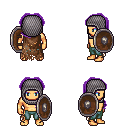
a pixel art fantasy rpg character, male body template, human, tanned skin, brown tattered cape, teal pants, purple princess hairstyle, chain hood, shield, four views (front, back, left, right), 2x2 character sprite sheet, small pixel art, hard edges, no anti-aliasing